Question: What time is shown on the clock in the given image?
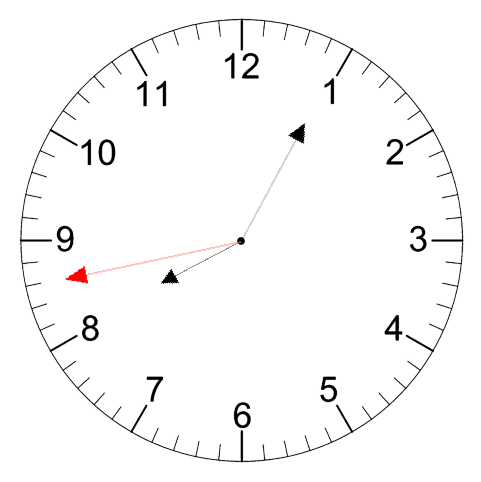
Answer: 08:04:43